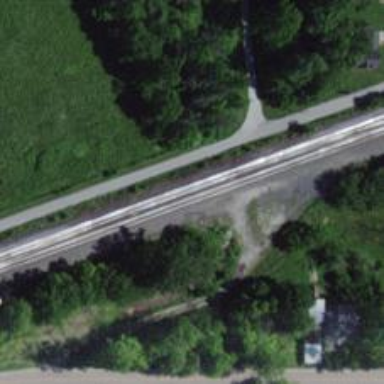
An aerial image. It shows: Railroad crossover.